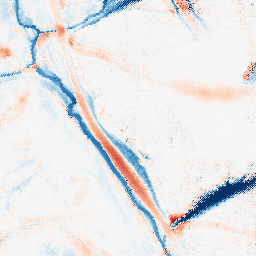
Category: morphological
Decomposition family: morphological_ellipse
Decomposition parameters: operation: average
width: 30
height: 30
Upsampling method: regularized
Upsampling parameters: scale: 4
lambda_reg: 0.1
Upsampling scale: 4